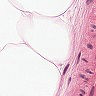
Metastatic tissue present: no